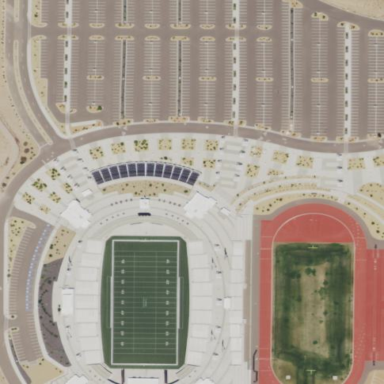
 used for leisure and sports activities."